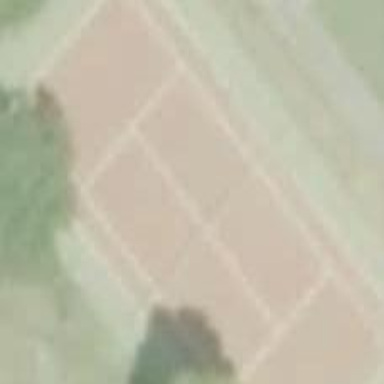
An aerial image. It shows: Tennis court on pitch designated for leisure land.